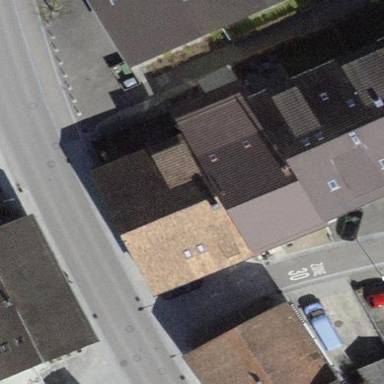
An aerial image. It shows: Building with tiled roof.